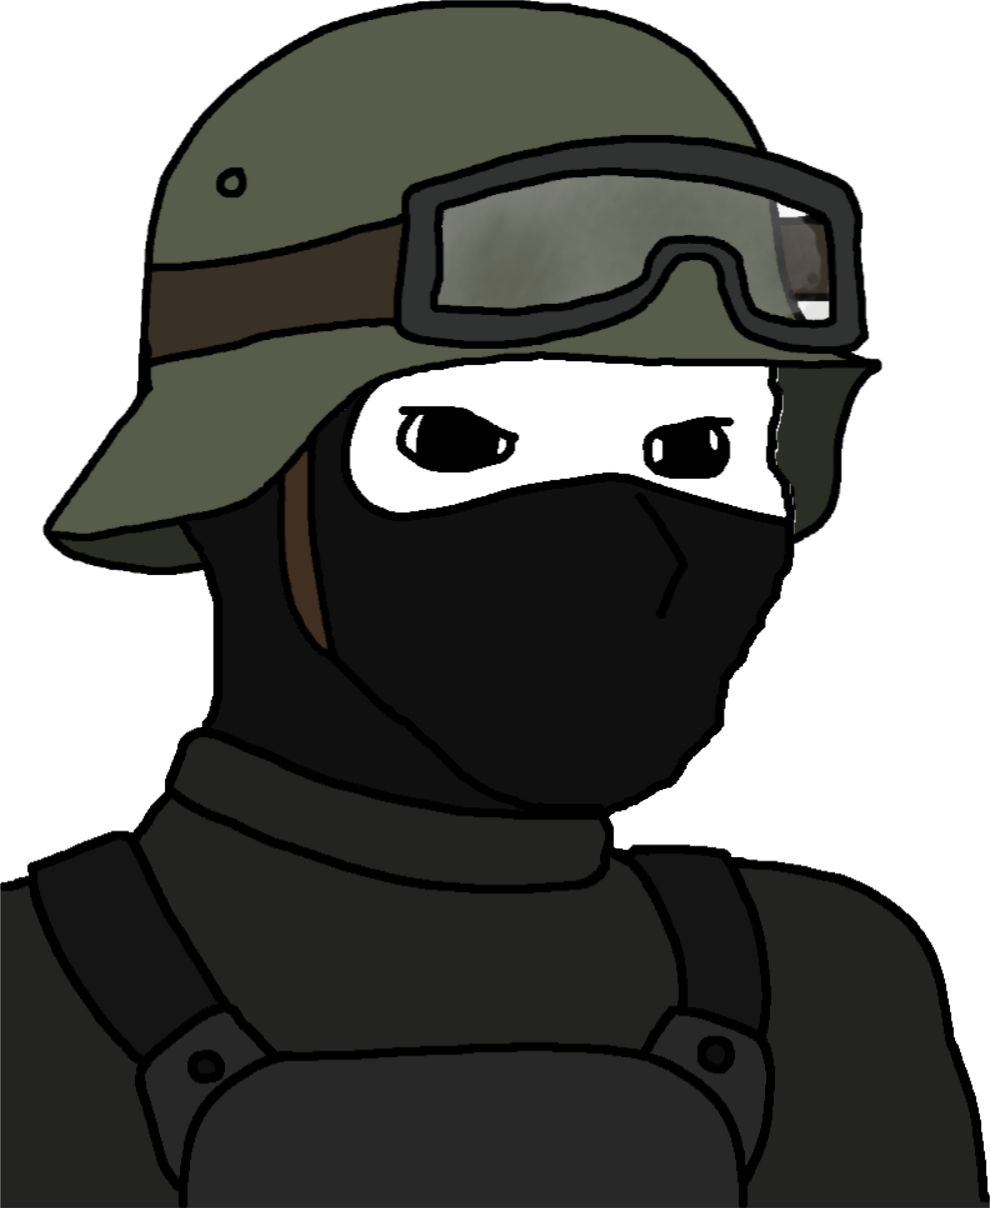
Label: 5_Oomer